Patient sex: M
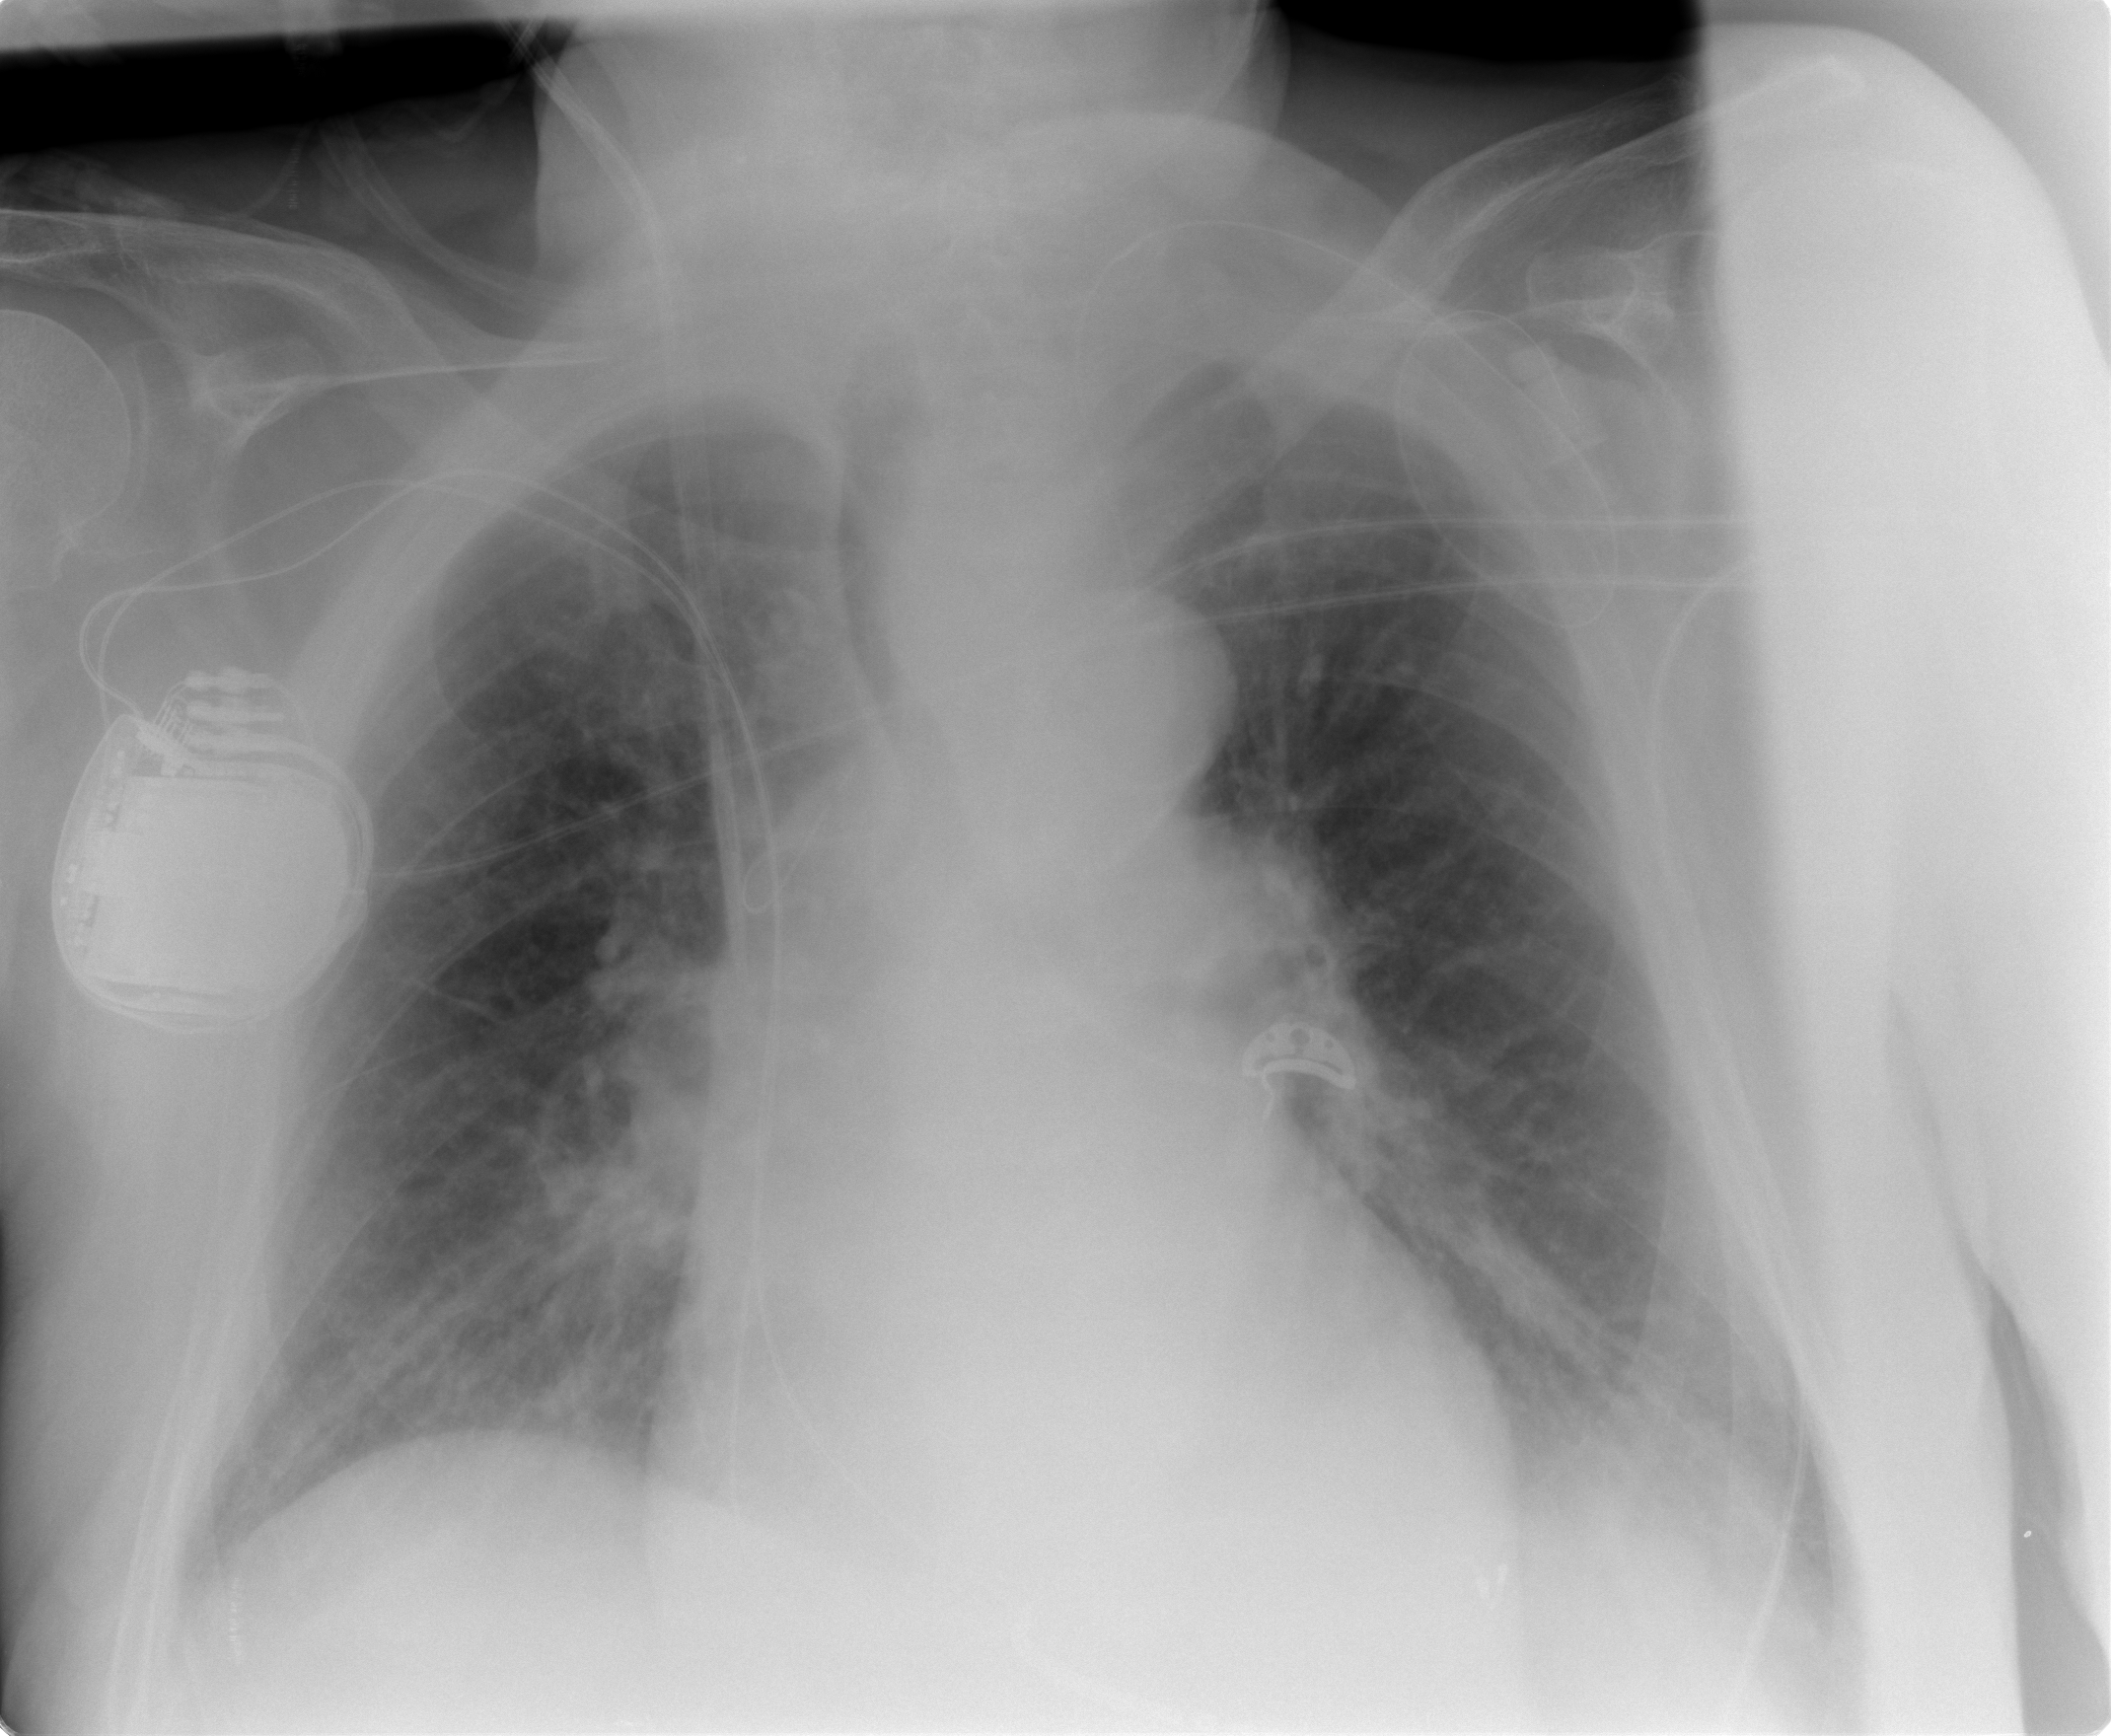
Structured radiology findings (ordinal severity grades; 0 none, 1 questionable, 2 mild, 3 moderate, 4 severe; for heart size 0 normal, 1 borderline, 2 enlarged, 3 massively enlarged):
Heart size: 2
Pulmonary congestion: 0
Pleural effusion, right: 0
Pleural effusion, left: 1
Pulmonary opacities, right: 0
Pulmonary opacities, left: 0
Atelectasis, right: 0
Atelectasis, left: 2